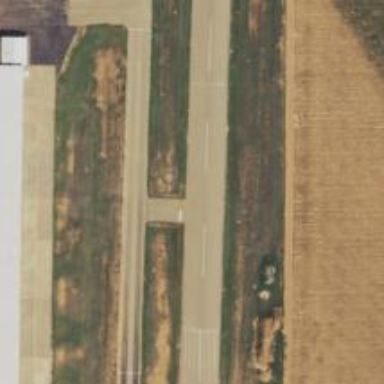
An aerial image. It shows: Image of taxiway at airport.